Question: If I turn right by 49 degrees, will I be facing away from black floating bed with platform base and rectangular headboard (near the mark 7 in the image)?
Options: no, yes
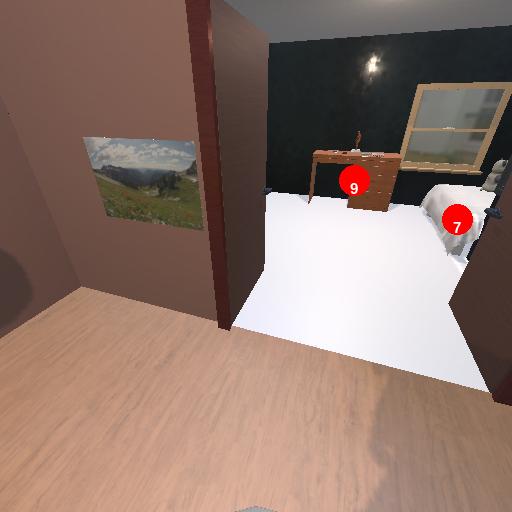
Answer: no